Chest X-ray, AP view. Patient: 43 years old, sex M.
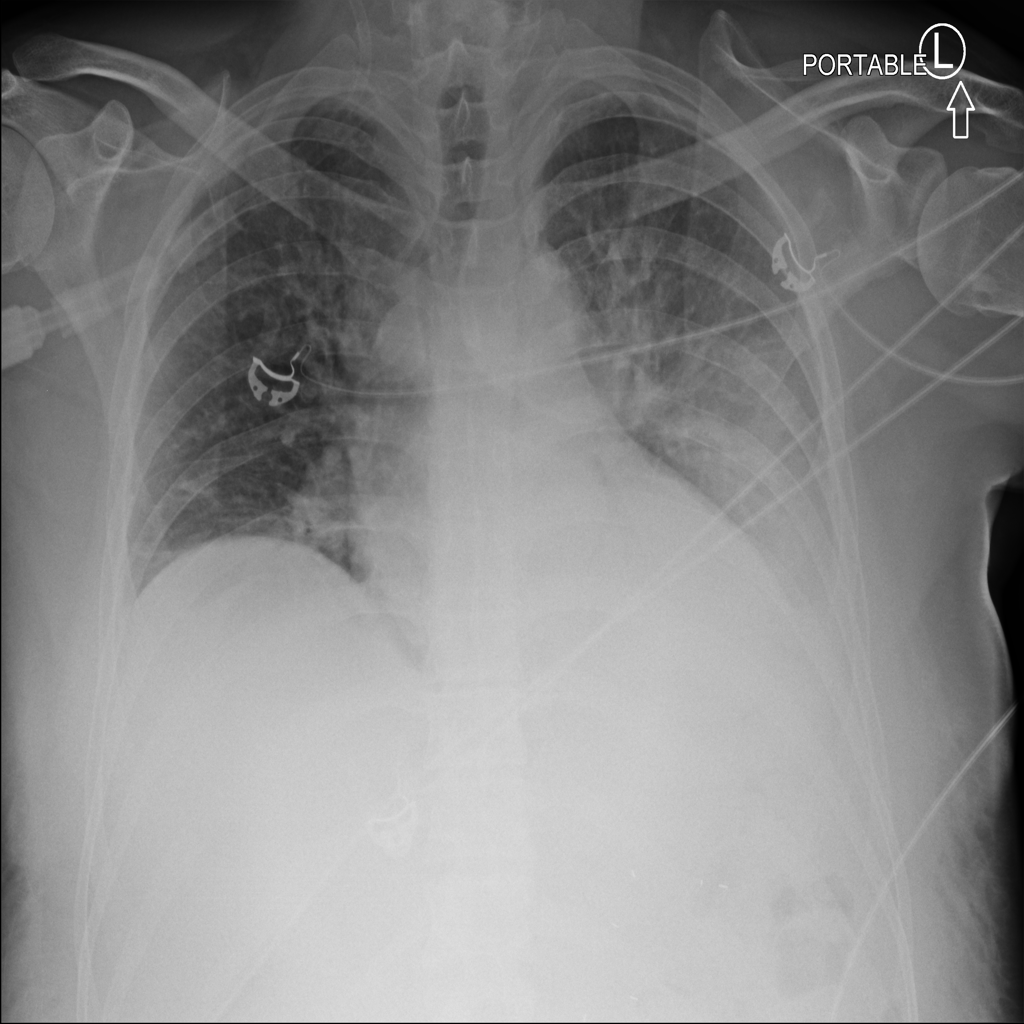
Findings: Atelectasis, Effusion